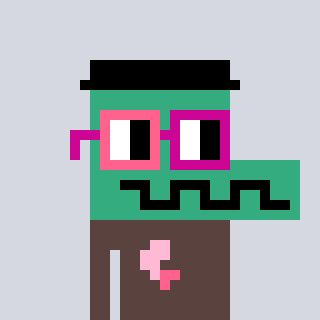
a pixel art character with square pink and red glasses, a crocodile-shaped head and a darkbrown-colored body on a cool background